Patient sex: M
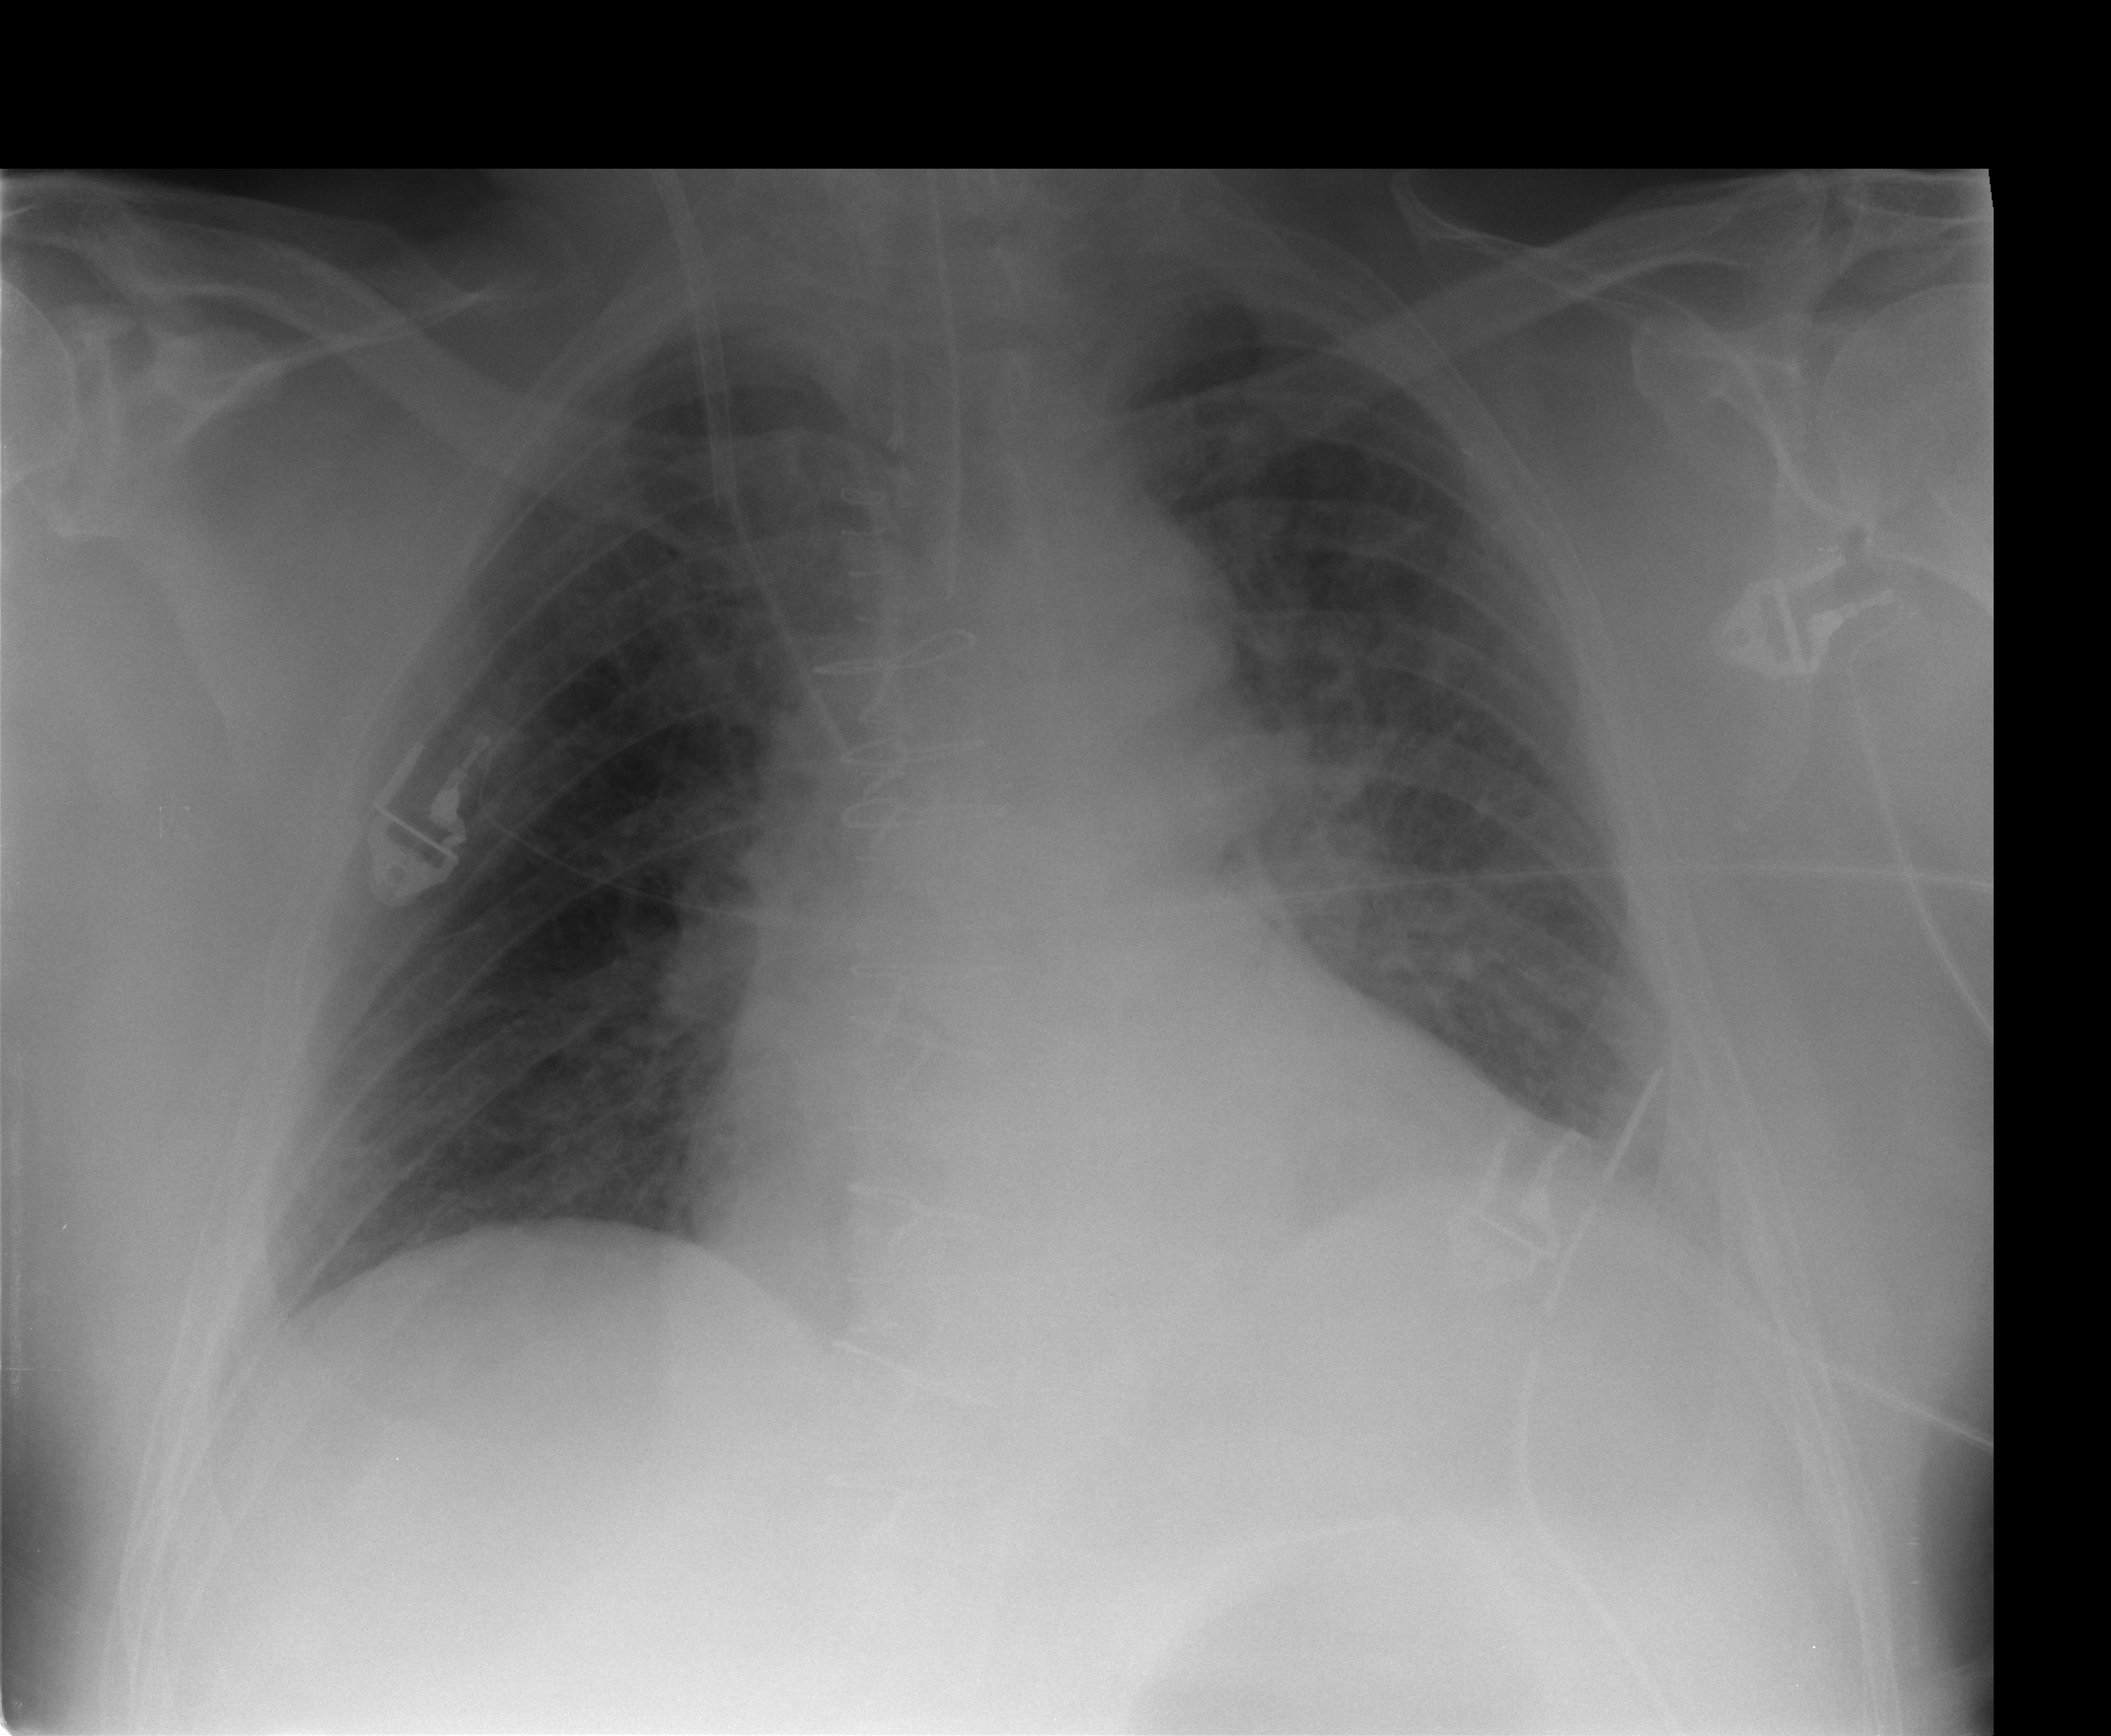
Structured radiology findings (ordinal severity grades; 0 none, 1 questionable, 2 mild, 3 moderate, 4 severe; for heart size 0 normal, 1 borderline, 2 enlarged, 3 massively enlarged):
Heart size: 2
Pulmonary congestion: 2
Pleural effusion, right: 0
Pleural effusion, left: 1
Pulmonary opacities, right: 1
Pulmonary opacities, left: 0
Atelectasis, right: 0
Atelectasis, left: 0